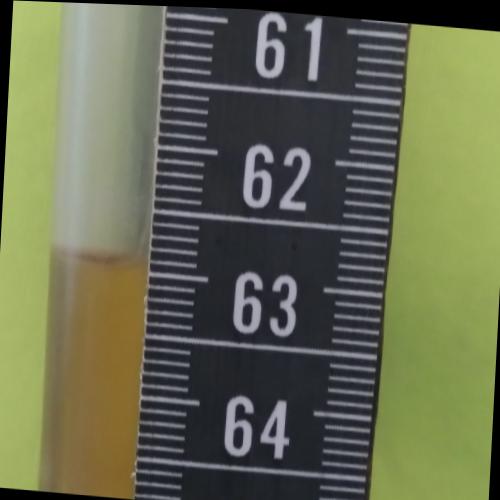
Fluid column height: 62.9 cm